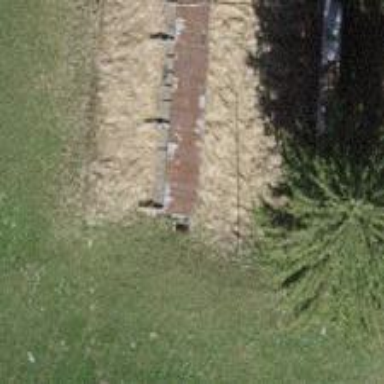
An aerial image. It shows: Retaining wall.